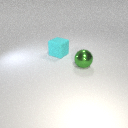
large green metal sphere in front of large cyan rubber cube